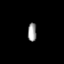
Tissue: lung
Cell type: Others
Senescence score: 0.2097
Nuclear area (px): 157
Mean DAPI intensity: 157.242